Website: apple
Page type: customer-info-address
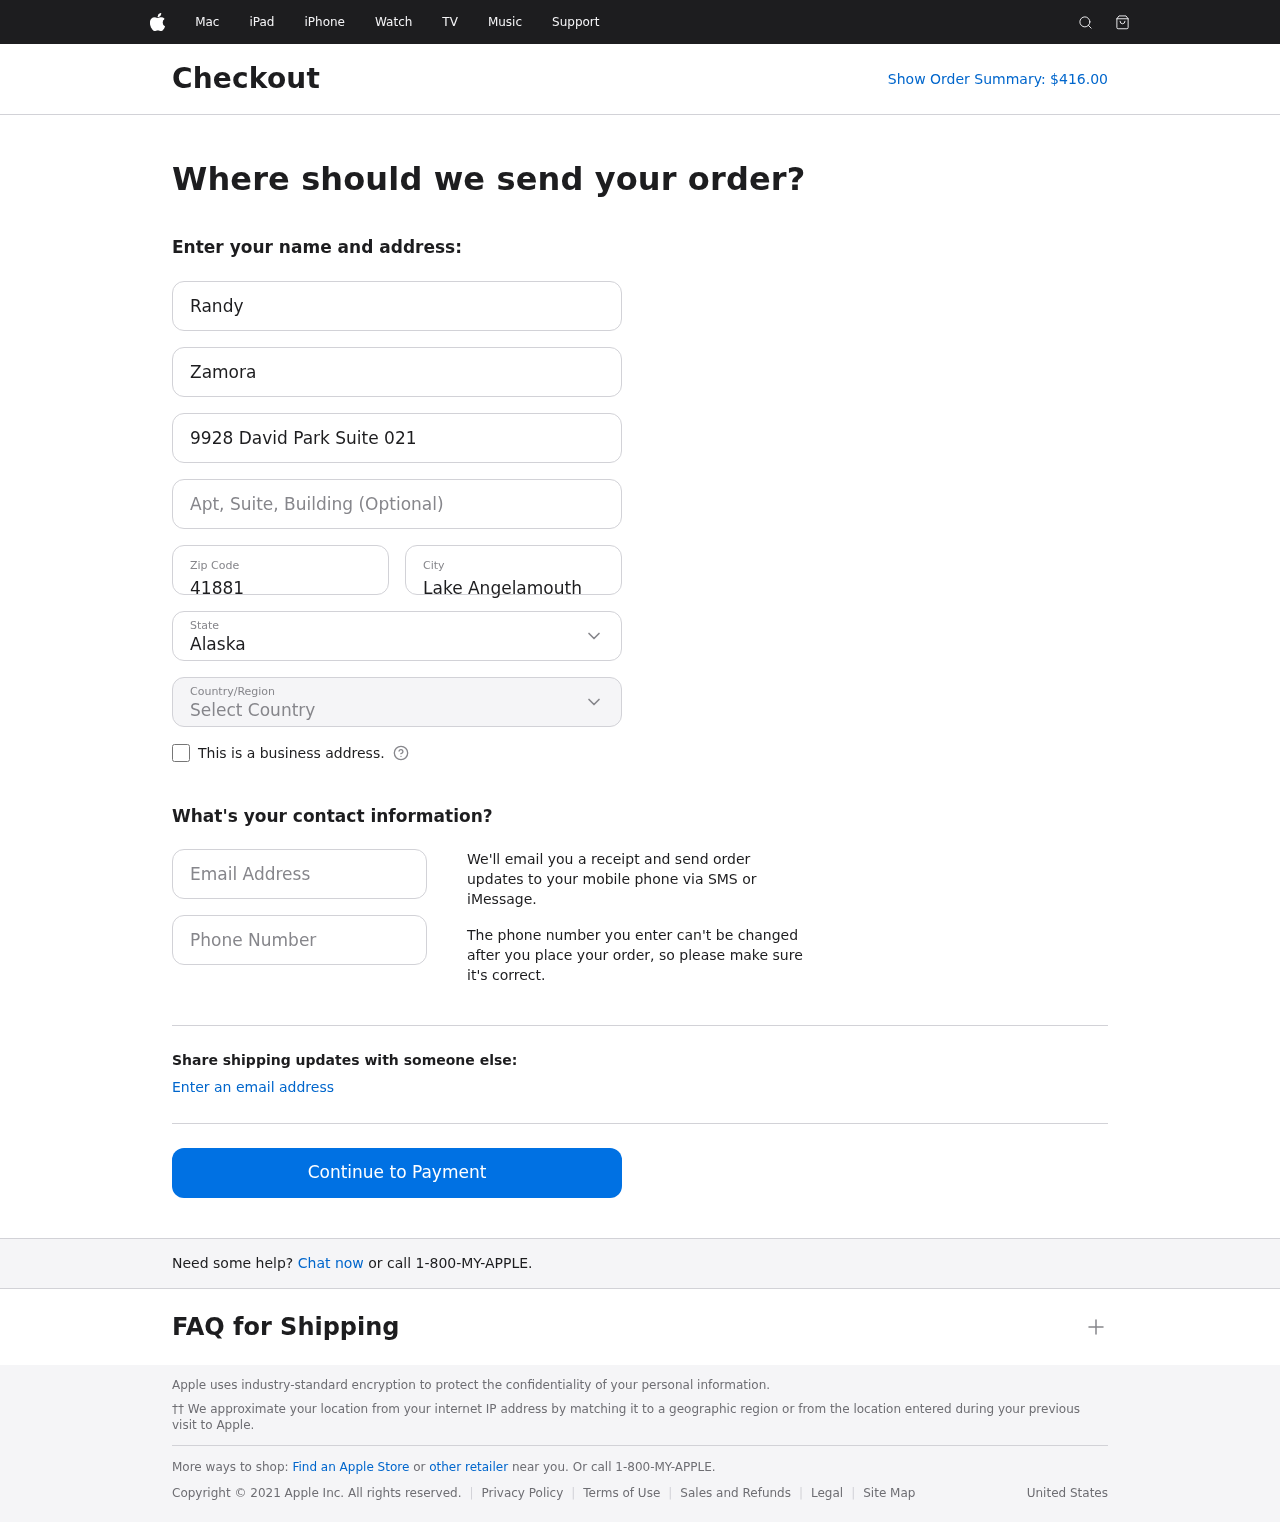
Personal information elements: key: PII_CITY
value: Lake Angelamouth
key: PII_COUNTRY
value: United States
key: PII_EMAIL
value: randy.zamora@hotmail.com
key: PII_FIRSTNAME
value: Randy
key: PII_LASTNAME
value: Zamora
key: PII_PHONE
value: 6226924062
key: PII_POSTCODE
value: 41881
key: PII_STATE
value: Alaska
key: PII_STREET
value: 9928 David Park Suite 021
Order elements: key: ORDER_TOTAL
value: Show Order Summary: $416.00